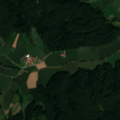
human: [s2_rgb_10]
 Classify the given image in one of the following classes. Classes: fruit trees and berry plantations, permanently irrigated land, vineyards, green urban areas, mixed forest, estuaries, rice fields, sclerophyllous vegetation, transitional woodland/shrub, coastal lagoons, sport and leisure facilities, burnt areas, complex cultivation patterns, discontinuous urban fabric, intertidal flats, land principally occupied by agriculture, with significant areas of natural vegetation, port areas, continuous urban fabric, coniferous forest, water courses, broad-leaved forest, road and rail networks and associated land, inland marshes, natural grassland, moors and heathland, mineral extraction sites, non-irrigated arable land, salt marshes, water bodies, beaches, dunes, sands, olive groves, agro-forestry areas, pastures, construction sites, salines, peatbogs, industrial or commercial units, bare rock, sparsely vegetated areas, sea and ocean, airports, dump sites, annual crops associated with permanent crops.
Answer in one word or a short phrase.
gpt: non-irrigated arable land, pastures, complex cultivation patterns, broad-leaved forest